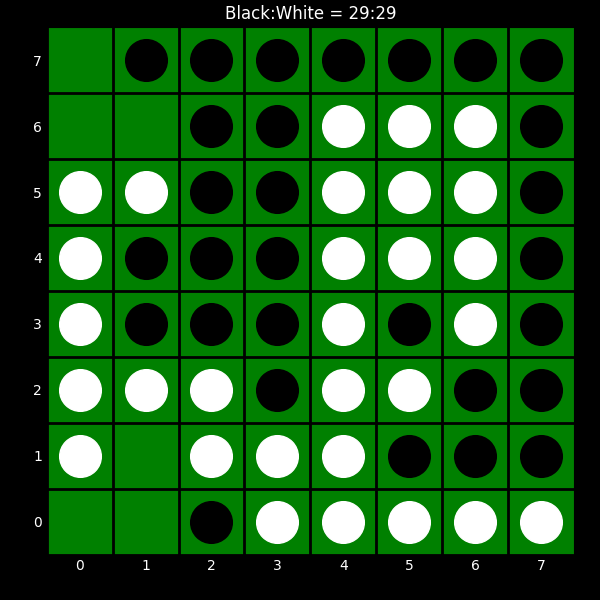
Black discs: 29
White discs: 29